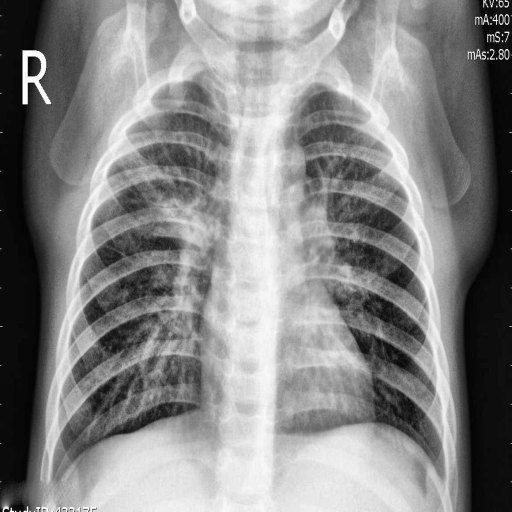
Finding: PNEUMONIA